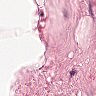
Metastatic tissue present: no